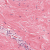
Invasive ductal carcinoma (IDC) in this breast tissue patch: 0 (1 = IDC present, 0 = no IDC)